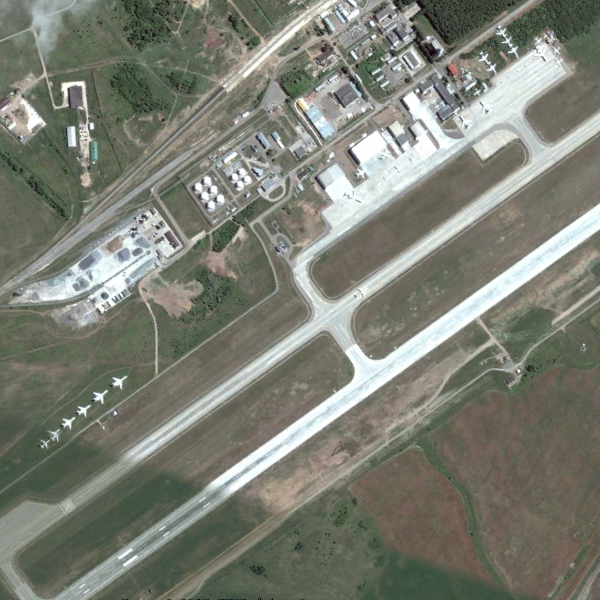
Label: Airport